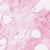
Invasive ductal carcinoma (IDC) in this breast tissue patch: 0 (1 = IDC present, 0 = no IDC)